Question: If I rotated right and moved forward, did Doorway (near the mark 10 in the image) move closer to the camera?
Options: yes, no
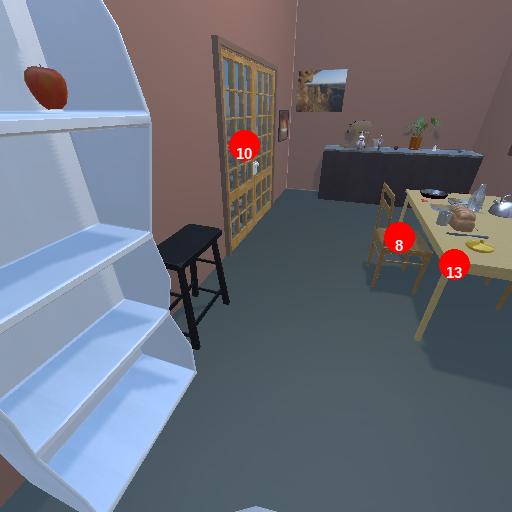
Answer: yes